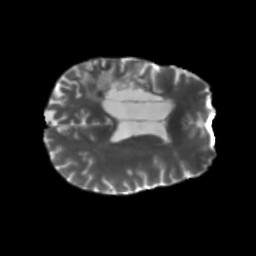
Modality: T2w
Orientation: axial
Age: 61
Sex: female
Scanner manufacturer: siemens
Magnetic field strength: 3 T
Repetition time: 5.25 s
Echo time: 0.08 s